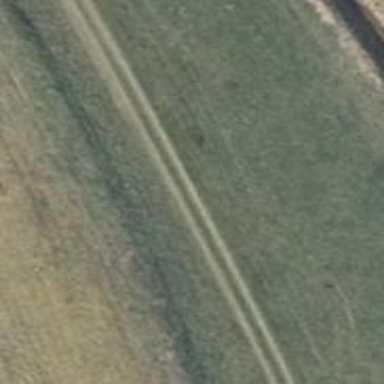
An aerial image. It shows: Grass track with grade4 quality surface.